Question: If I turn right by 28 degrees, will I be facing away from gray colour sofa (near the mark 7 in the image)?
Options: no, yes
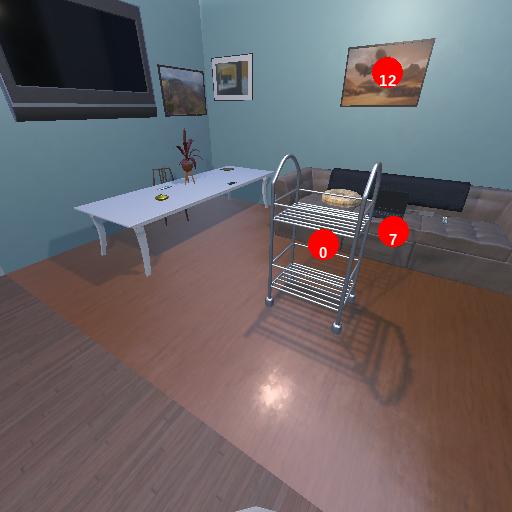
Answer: no